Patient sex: F
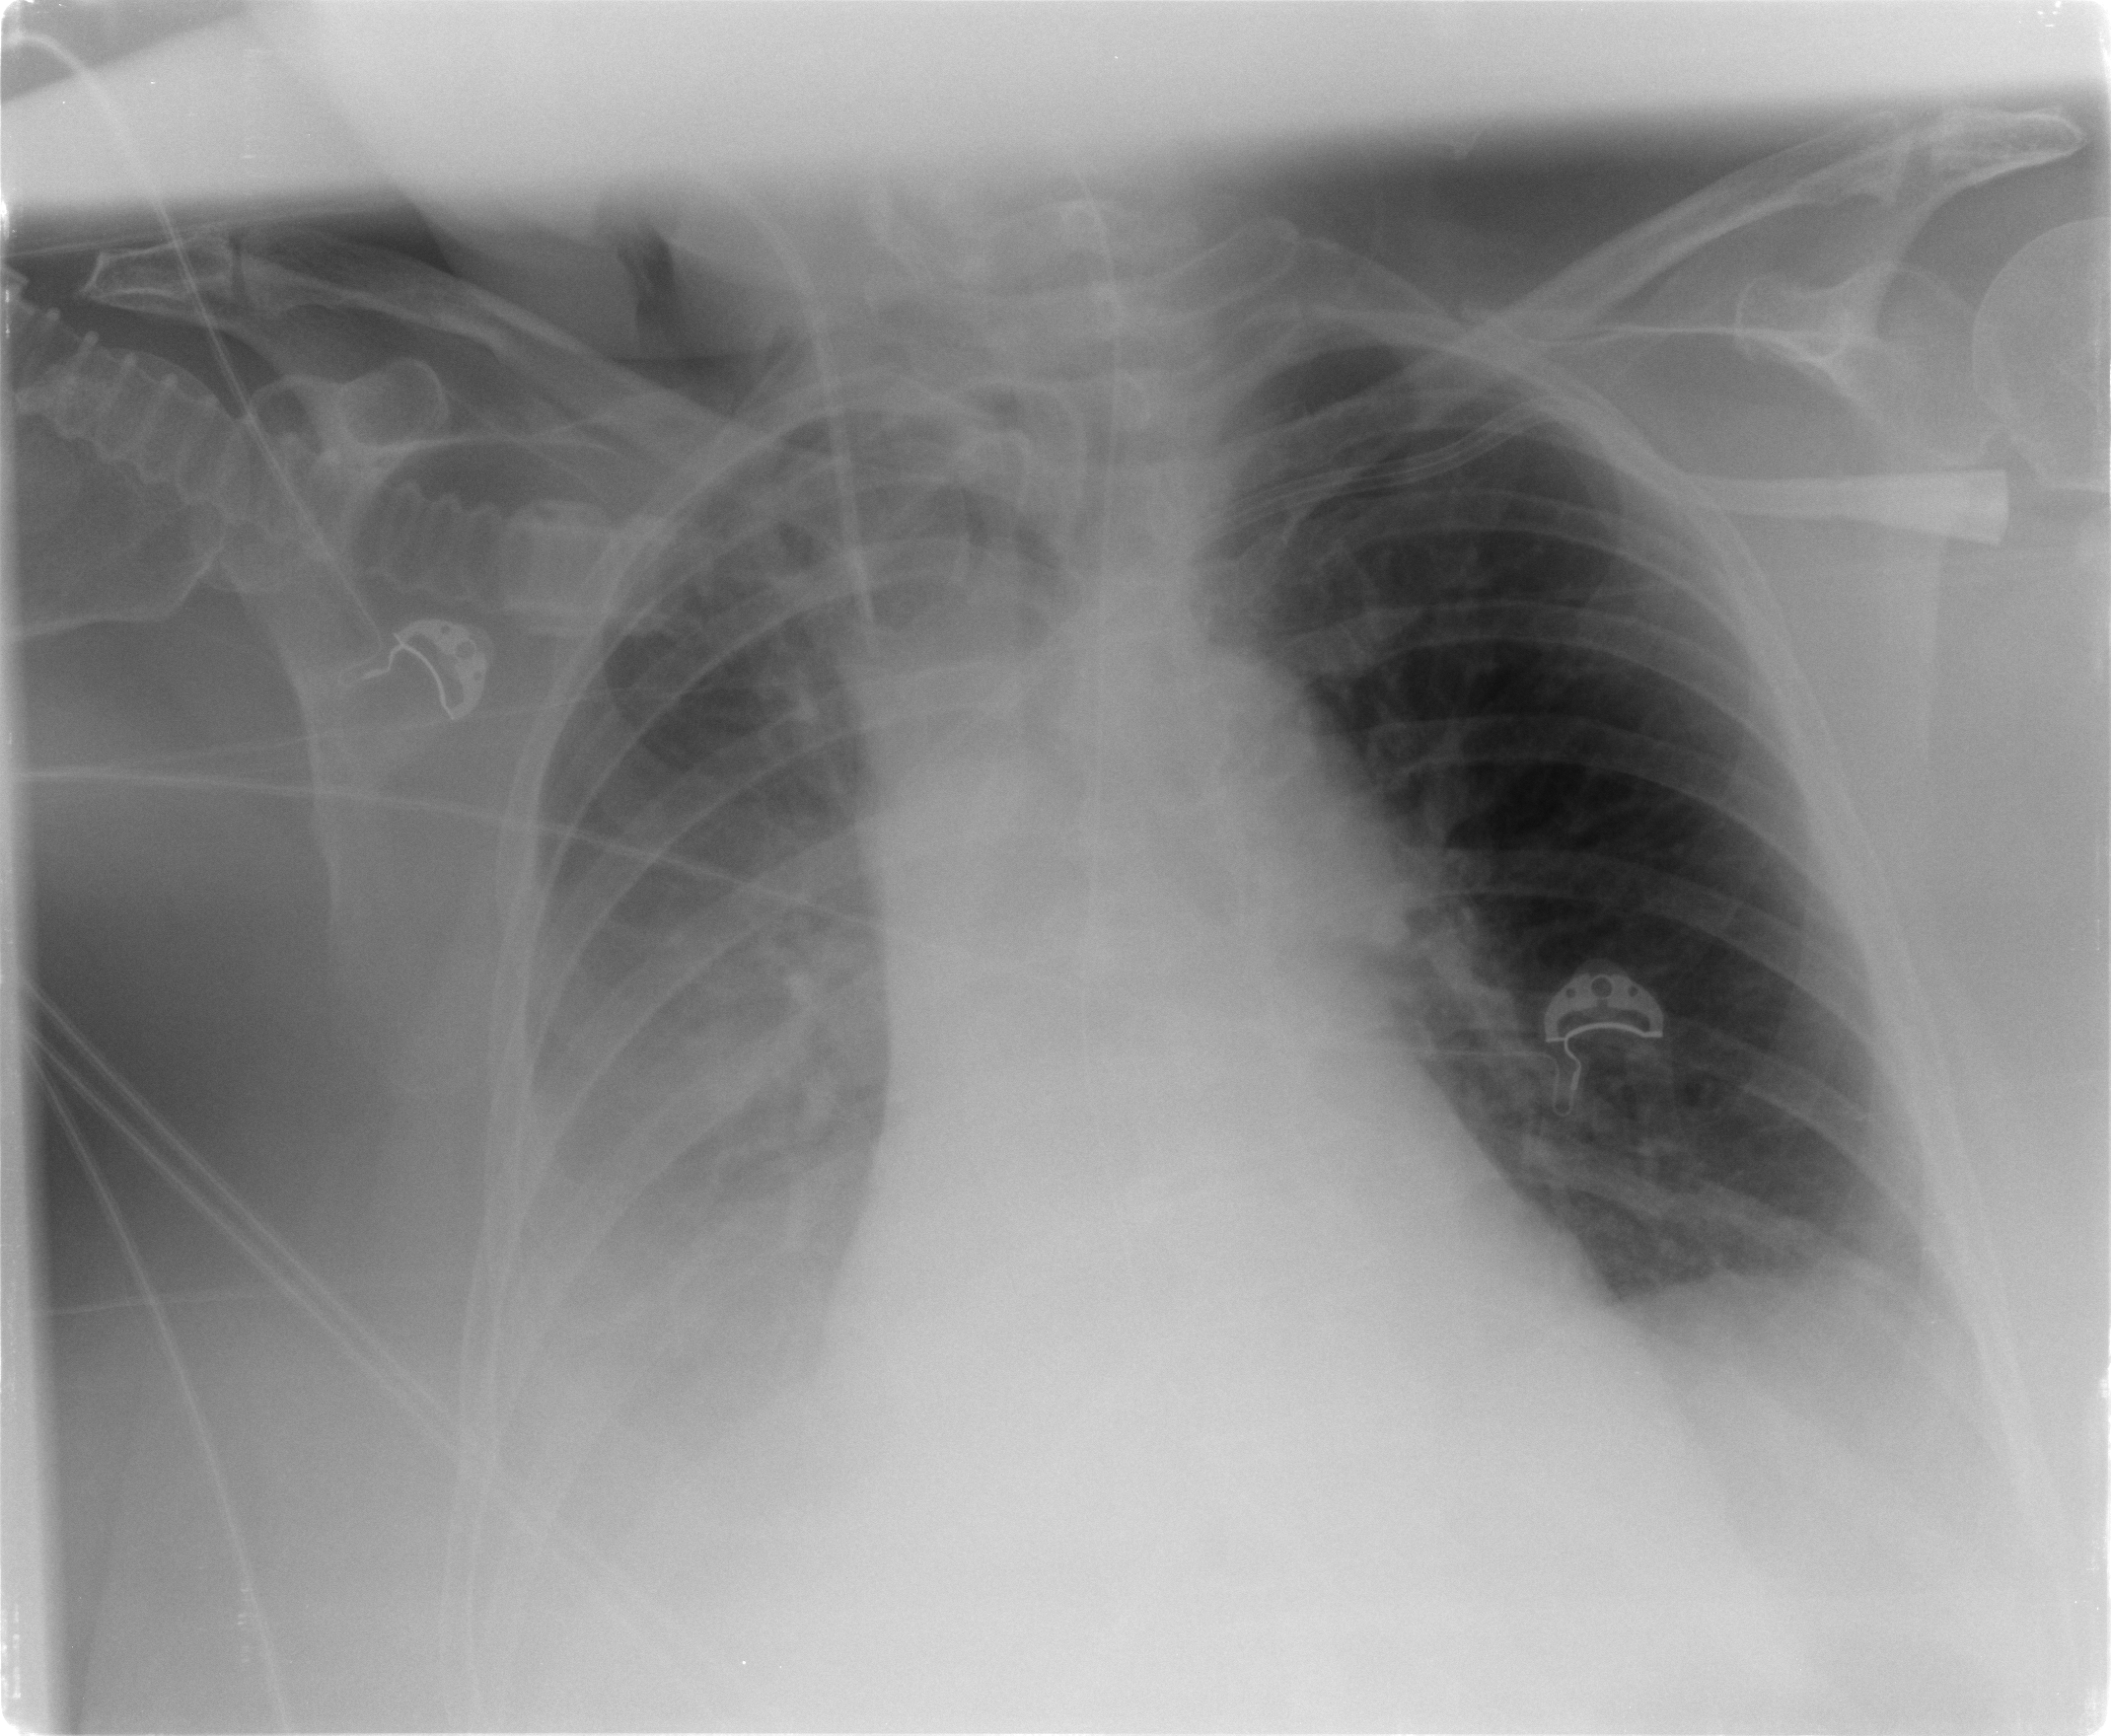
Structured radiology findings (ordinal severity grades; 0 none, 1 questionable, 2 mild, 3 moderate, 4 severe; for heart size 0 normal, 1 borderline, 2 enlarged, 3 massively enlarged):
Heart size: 0
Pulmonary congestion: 0
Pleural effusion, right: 3
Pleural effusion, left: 0
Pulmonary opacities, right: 0
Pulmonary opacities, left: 0
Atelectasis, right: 2
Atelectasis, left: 0